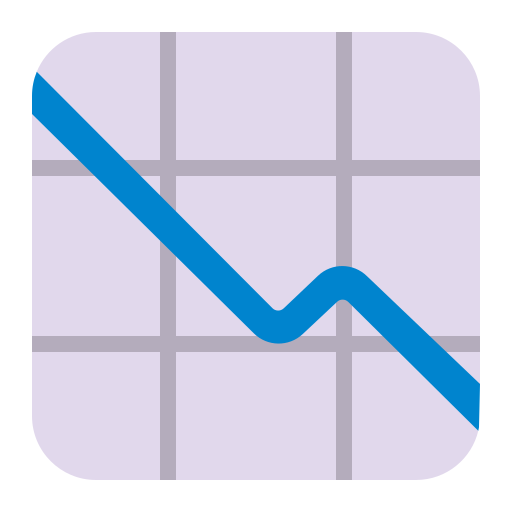
chart decreasing flat